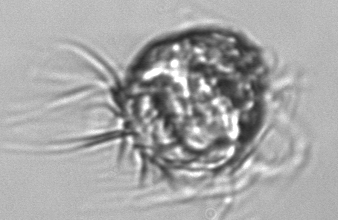
Label: Leegaardiella_ovalis